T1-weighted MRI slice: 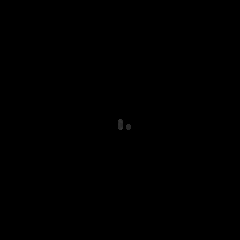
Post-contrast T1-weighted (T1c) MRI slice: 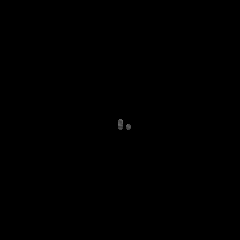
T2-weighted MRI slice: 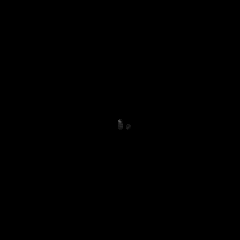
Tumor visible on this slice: no